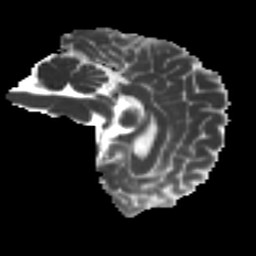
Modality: MD
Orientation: sagittal
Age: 29
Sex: male
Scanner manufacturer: ge
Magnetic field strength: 3 T
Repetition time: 7.8 s
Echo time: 0.0607 s